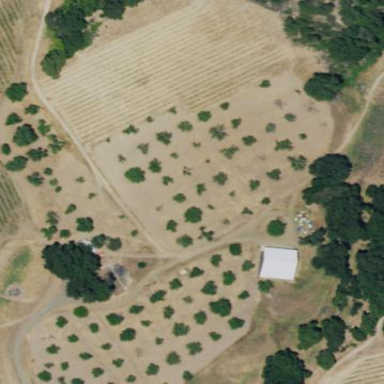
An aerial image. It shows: Orchard.